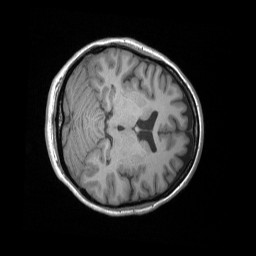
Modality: T1w
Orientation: axial
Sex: female